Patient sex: M
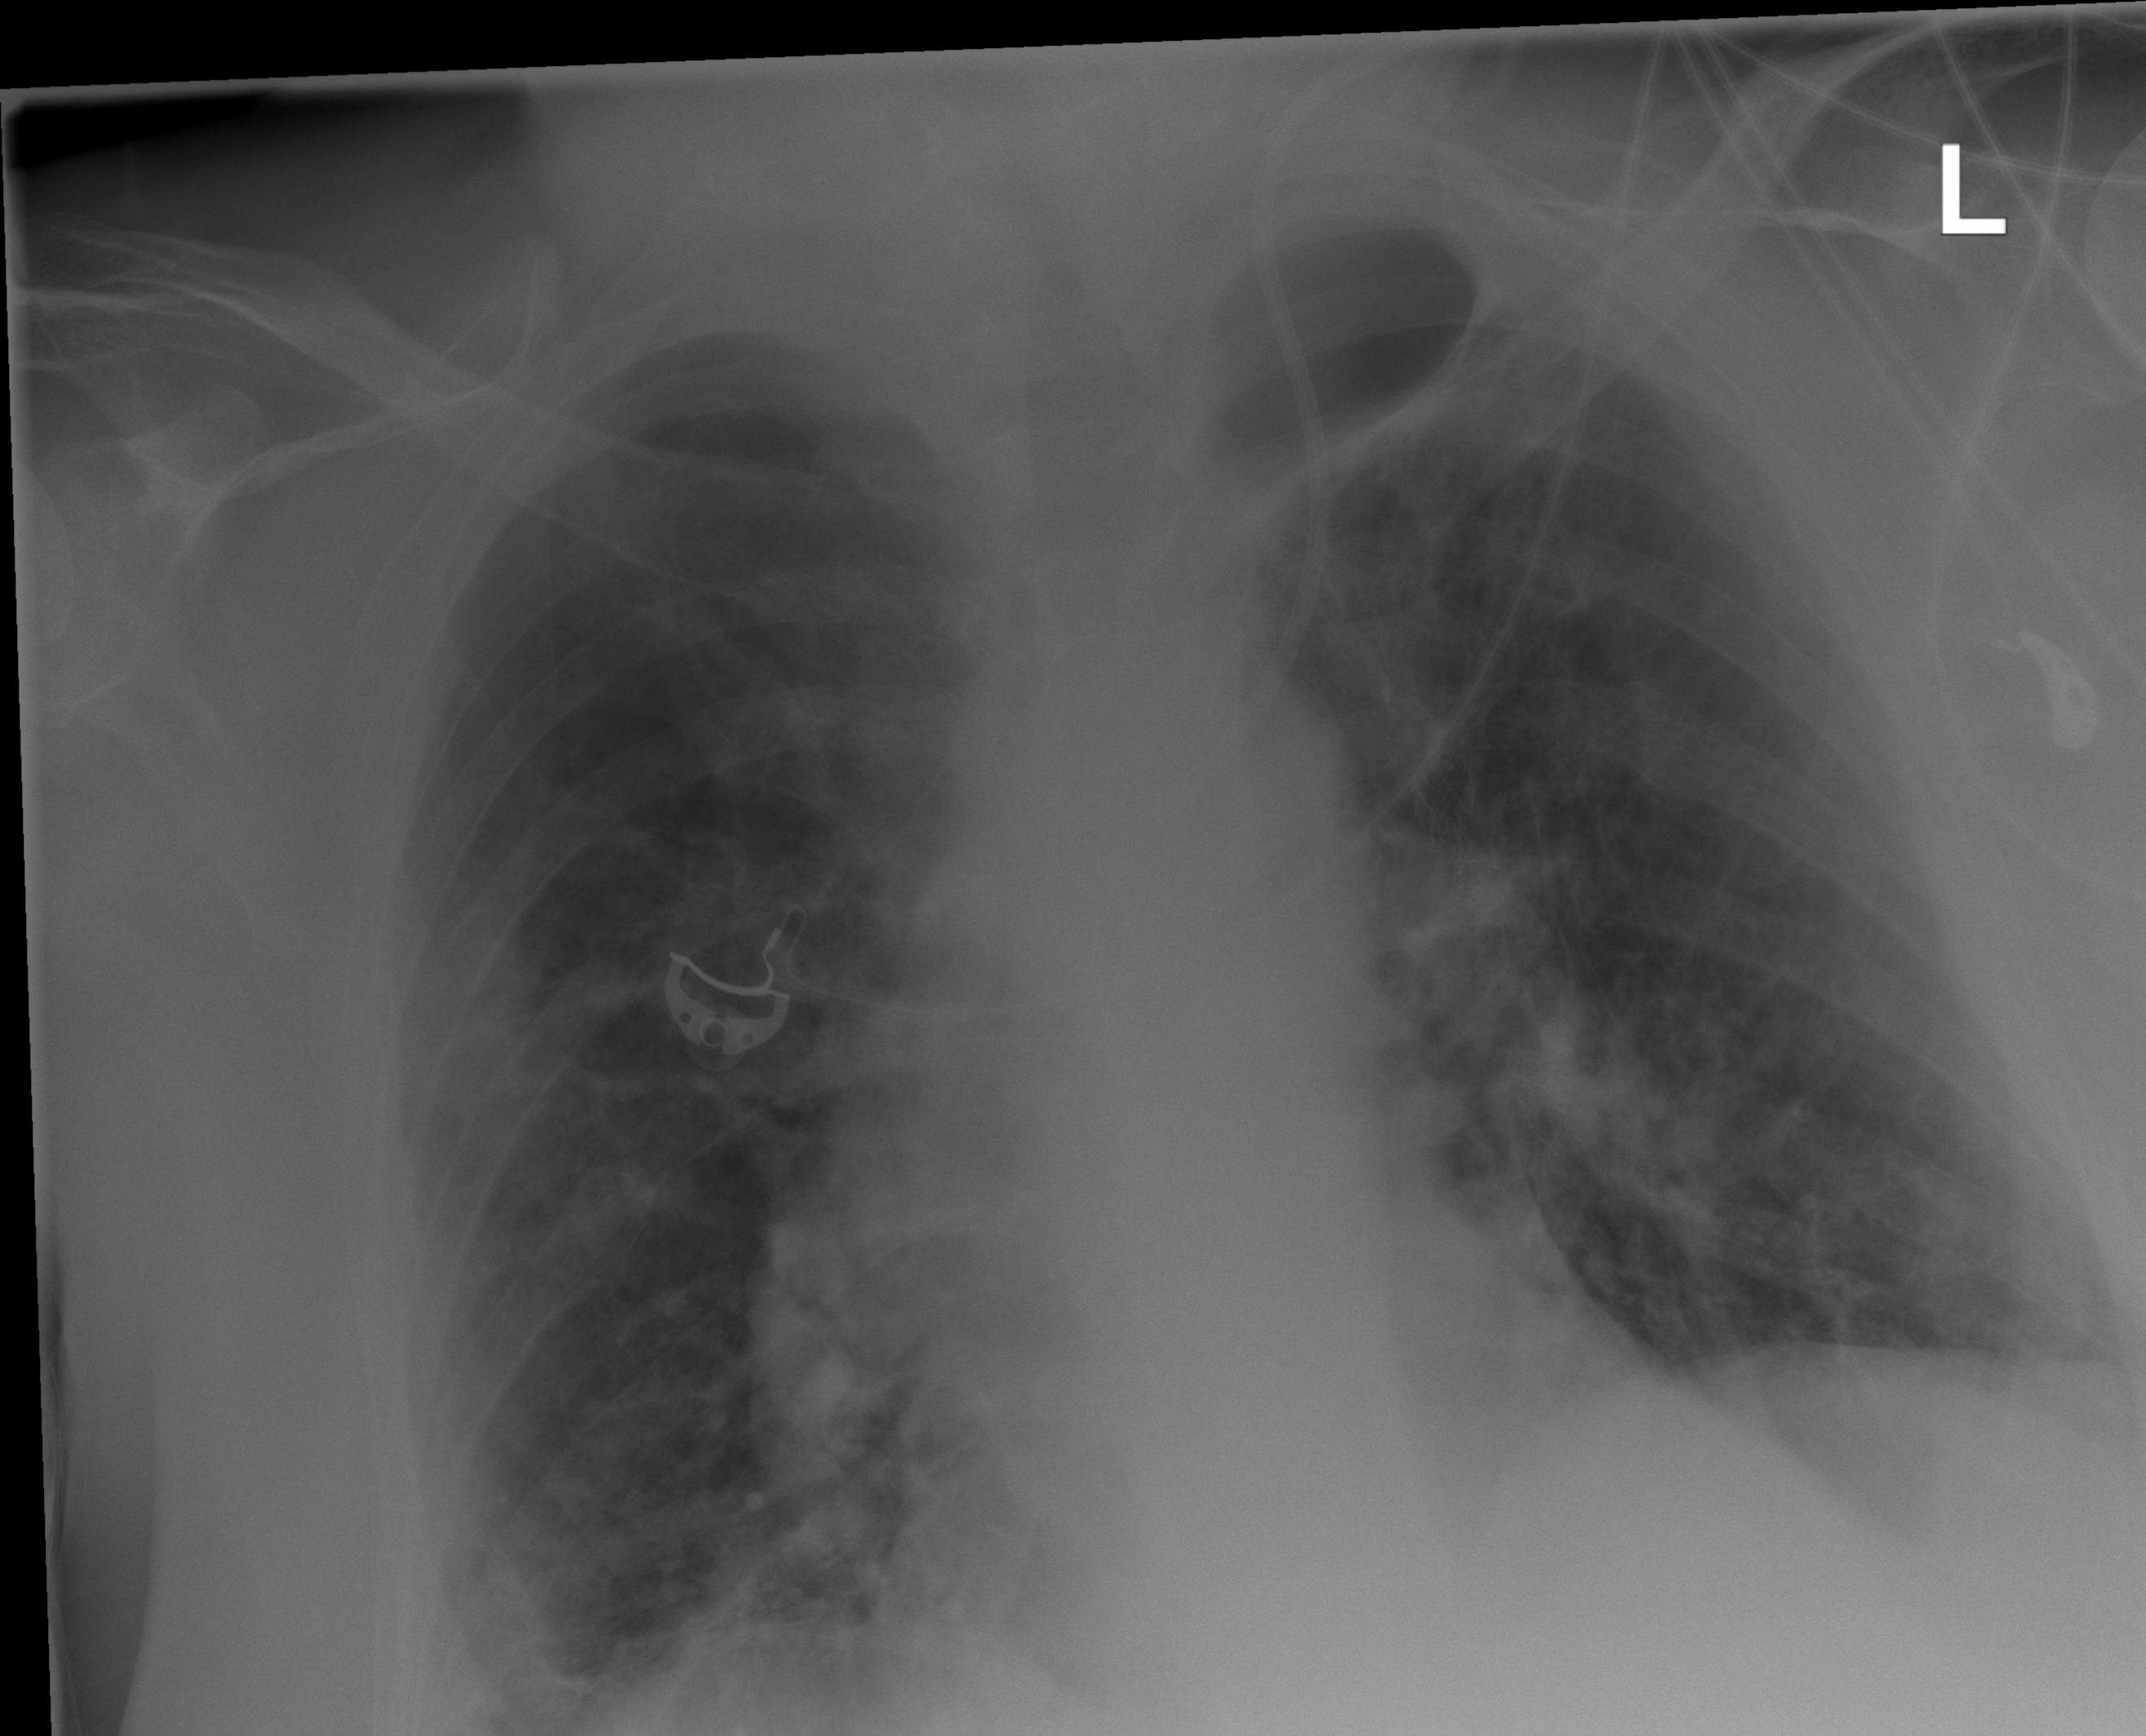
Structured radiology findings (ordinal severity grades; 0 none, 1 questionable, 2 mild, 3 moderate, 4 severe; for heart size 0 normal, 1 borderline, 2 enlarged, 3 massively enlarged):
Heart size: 0
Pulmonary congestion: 0
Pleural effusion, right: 0
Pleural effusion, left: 0
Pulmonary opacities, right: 2
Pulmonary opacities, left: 1
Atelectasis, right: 2
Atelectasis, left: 2